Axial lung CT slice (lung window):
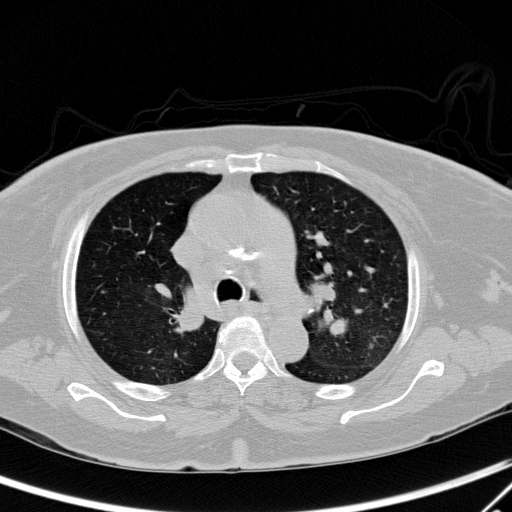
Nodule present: yes
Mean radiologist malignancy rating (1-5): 2.5